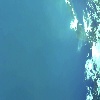
Label: water